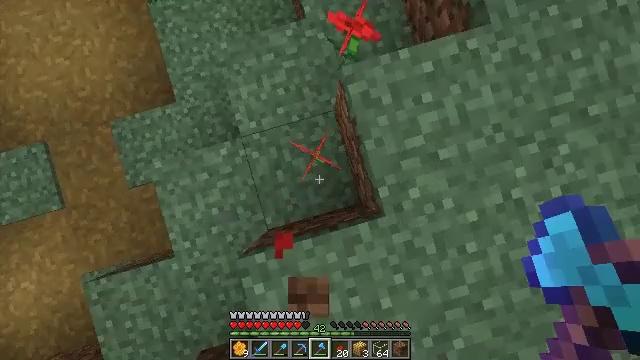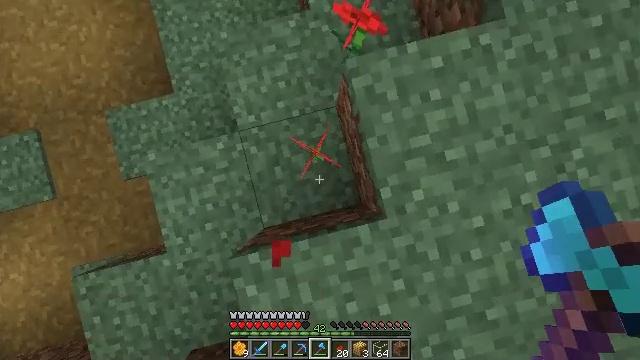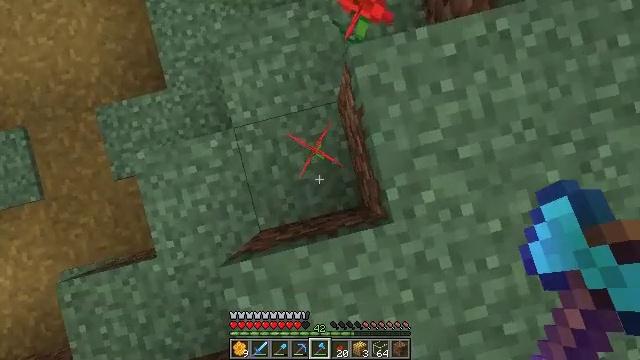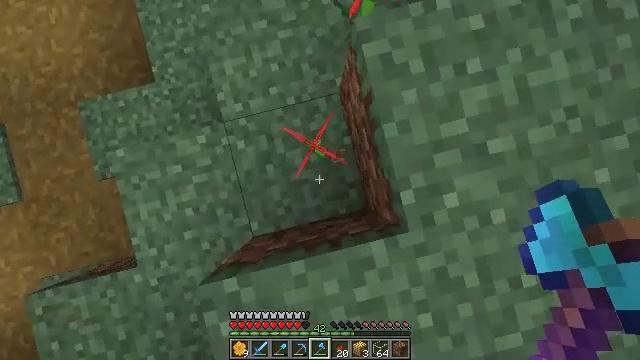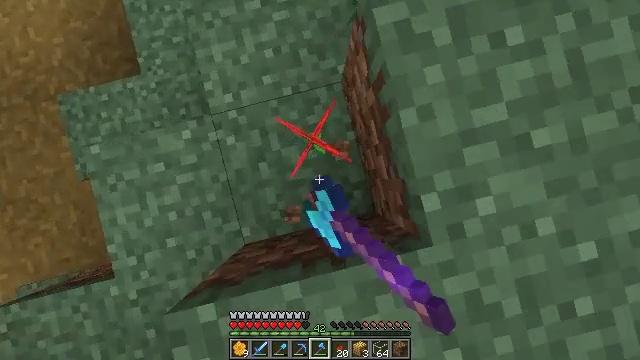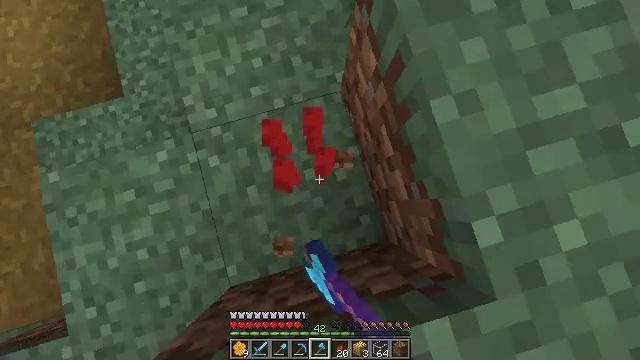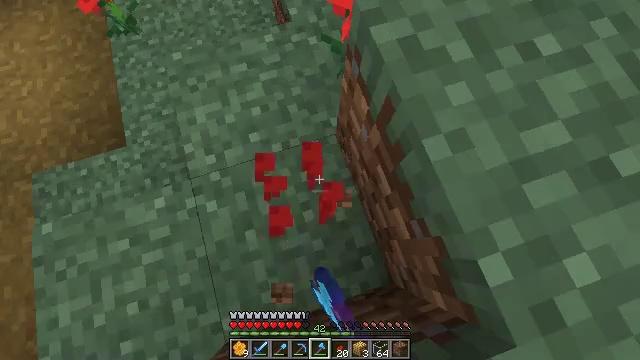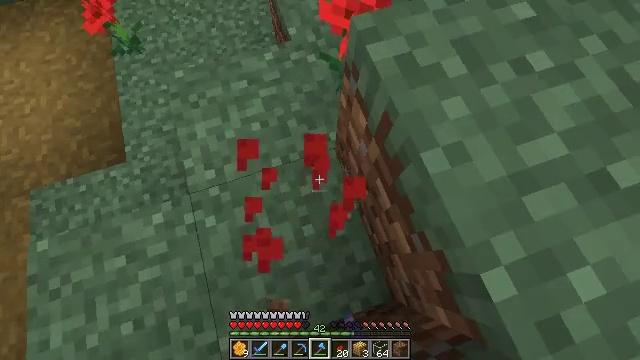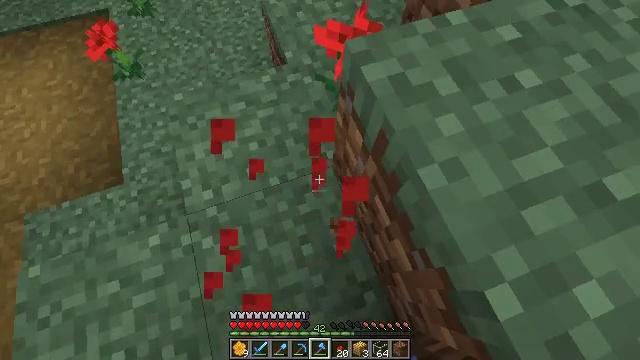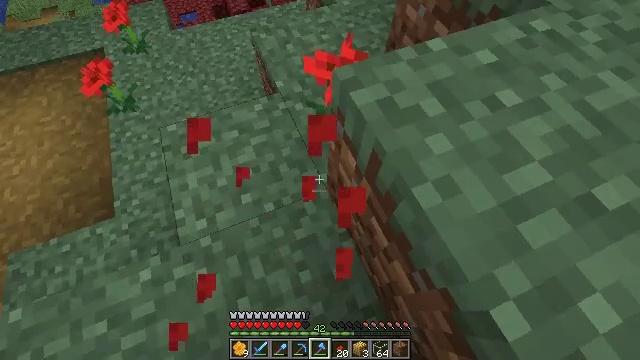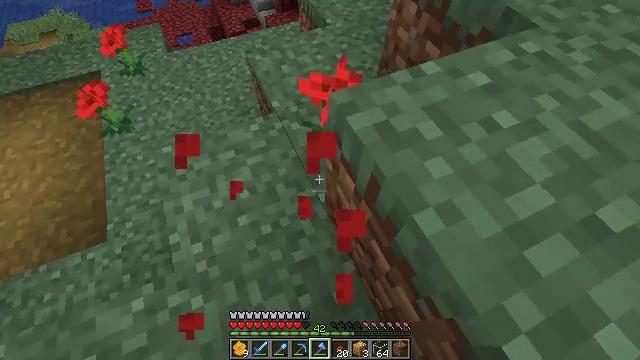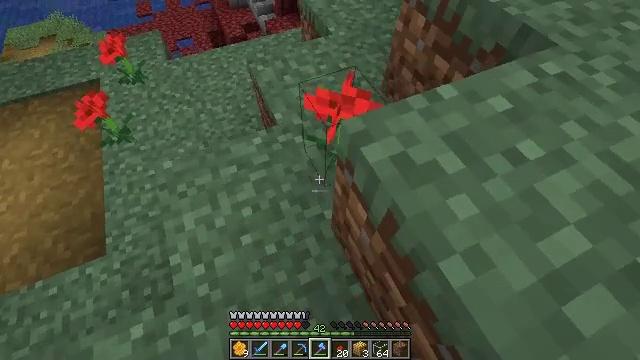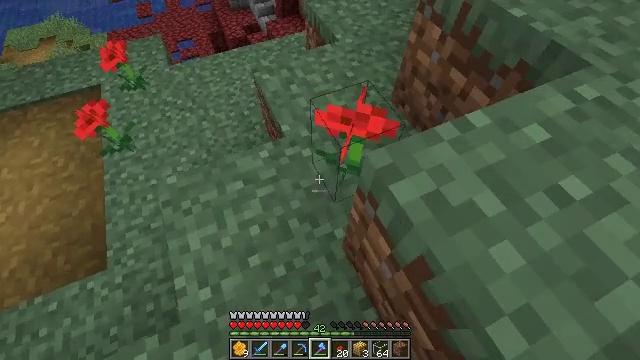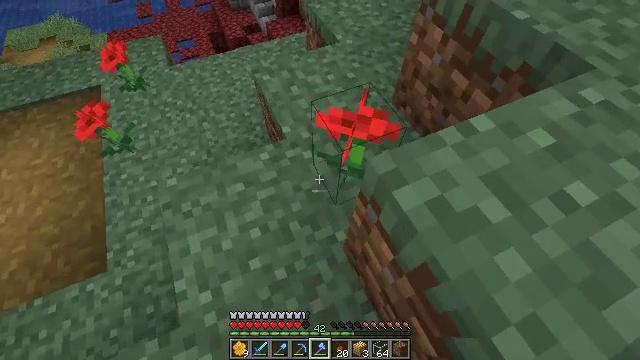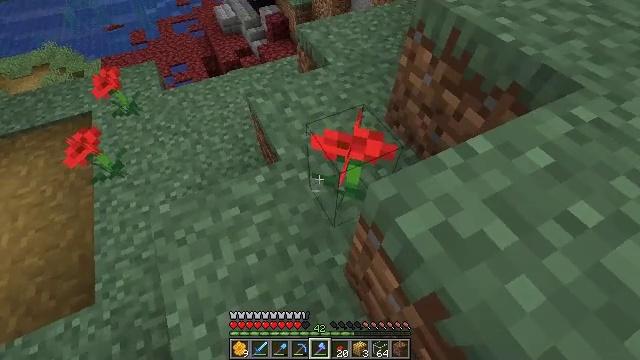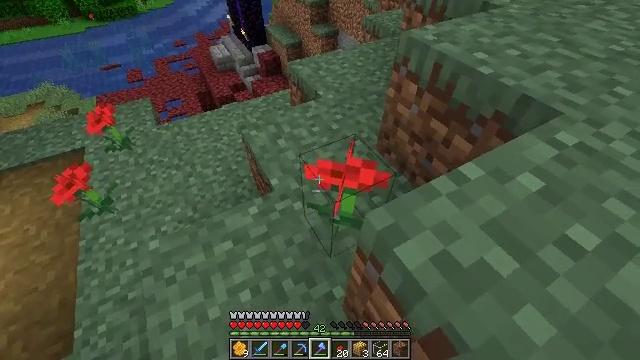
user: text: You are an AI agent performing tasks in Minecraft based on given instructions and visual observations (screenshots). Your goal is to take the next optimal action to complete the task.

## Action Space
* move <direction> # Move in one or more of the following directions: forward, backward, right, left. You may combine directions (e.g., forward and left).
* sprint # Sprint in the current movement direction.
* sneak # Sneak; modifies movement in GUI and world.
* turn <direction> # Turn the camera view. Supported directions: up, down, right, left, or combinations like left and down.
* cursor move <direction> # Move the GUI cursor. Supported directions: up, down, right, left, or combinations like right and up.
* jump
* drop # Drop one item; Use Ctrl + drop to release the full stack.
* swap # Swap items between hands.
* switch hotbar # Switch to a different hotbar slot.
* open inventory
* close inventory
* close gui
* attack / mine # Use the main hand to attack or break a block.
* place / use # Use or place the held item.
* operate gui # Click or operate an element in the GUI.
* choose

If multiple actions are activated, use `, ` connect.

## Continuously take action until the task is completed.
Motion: motion action
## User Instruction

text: Mine the poppy flower.
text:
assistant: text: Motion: turn left and down
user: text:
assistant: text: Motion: no_op
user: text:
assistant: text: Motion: attack / mine
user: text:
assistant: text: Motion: attack / mine
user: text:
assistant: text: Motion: turn right and up, attack / mine
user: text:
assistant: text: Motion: turn right and up
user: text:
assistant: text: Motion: turn up
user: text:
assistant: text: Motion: turn right and up
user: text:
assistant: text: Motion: turn right and up
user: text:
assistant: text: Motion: move forward, turn right and up
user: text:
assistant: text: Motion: move forward
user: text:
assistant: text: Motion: no_op
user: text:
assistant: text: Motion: no_op
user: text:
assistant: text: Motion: turn right and up
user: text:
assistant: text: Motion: turn right and up
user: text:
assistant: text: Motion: turn up
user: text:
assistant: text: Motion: no_op
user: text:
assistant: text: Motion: no_op
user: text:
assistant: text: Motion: attack / mine
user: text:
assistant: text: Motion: turn right, attack / mine
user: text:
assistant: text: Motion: attack / mine
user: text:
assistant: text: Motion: move forward
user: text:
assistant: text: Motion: move forward, turn left and down
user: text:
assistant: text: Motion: move forward, turn left
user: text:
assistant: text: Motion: move forward, turn left
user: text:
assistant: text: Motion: move forward, turn left
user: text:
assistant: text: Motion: move forward, turn left and down
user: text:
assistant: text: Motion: move forward, turn left and down
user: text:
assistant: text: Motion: move forward
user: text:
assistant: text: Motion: move forward